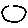
Label: moon